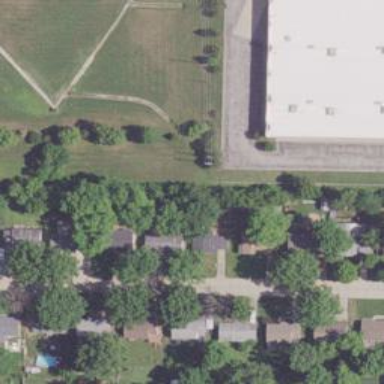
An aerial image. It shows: Alley classified as service road.